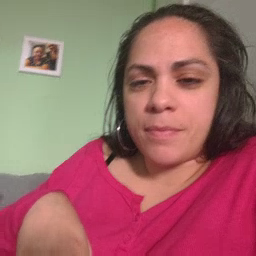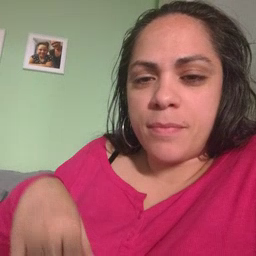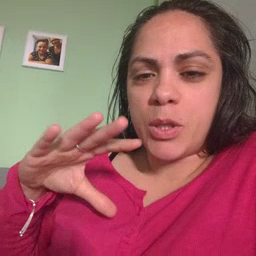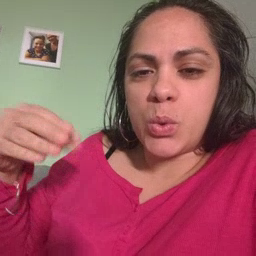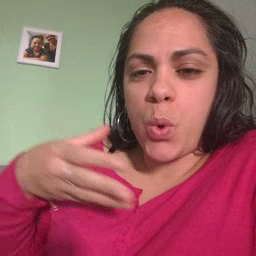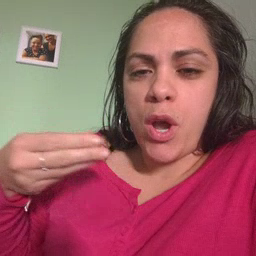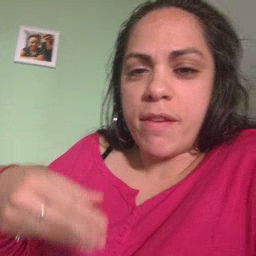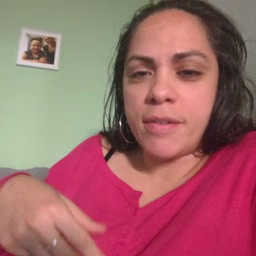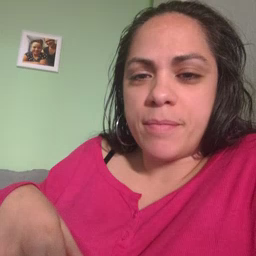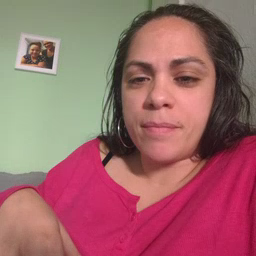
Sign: story